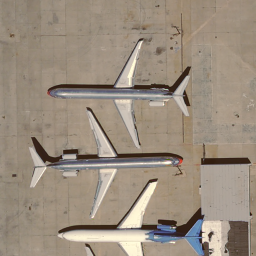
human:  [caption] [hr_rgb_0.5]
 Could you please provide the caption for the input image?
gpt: The three planes were neatly arranged at the airport.

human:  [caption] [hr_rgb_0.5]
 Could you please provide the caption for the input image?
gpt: Three planes lined up at the airport.

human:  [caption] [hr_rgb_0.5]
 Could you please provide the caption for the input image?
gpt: The three planes lined up at the airport.

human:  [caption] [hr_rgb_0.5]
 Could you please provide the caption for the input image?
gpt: The three planes were neatly arranged at the airport.

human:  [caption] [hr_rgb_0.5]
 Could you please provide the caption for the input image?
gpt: The three planes were neatly arranged at the airport.